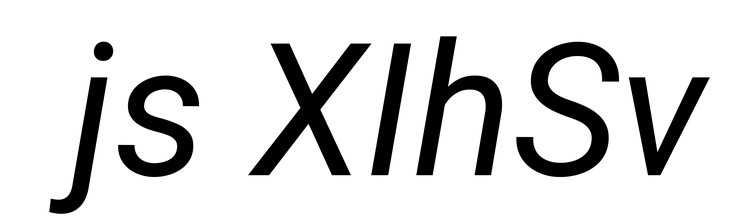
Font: Roboto-Italic_Italic